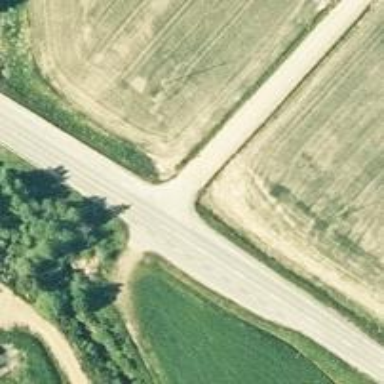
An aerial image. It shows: Asphalt road designated as trunk highway.